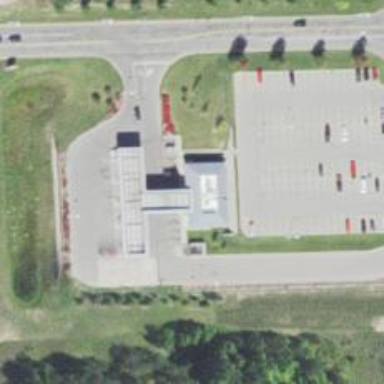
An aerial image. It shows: Convenience shop.